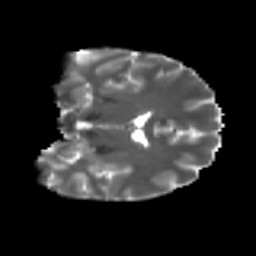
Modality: T2w
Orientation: coronal
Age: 27
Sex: female
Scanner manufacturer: ge
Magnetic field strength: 3 T
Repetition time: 7.8 s
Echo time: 0.0606 s